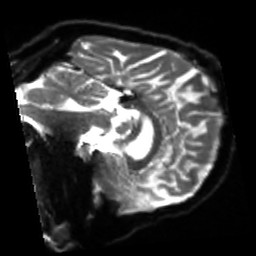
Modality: sbref
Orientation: sagittal
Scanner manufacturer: siemens
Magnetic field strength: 3 T
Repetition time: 4 s
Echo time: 0.0594 s